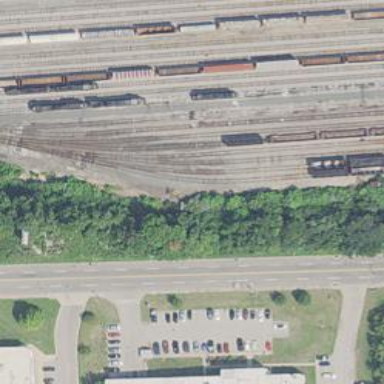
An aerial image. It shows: Railway yard.